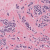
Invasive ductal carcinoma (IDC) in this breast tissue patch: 1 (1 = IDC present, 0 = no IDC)